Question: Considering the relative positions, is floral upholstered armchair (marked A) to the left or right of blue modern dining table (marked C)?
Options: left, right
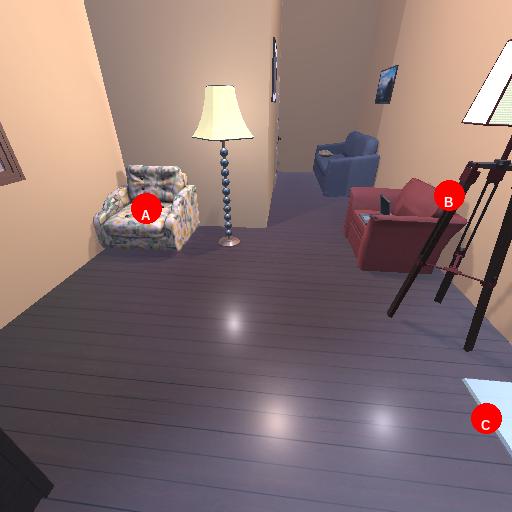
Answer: left